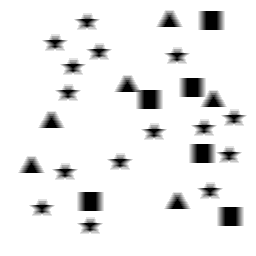
Squares: 6
Triangles: 6
Stars: 15
Total shapes: 27